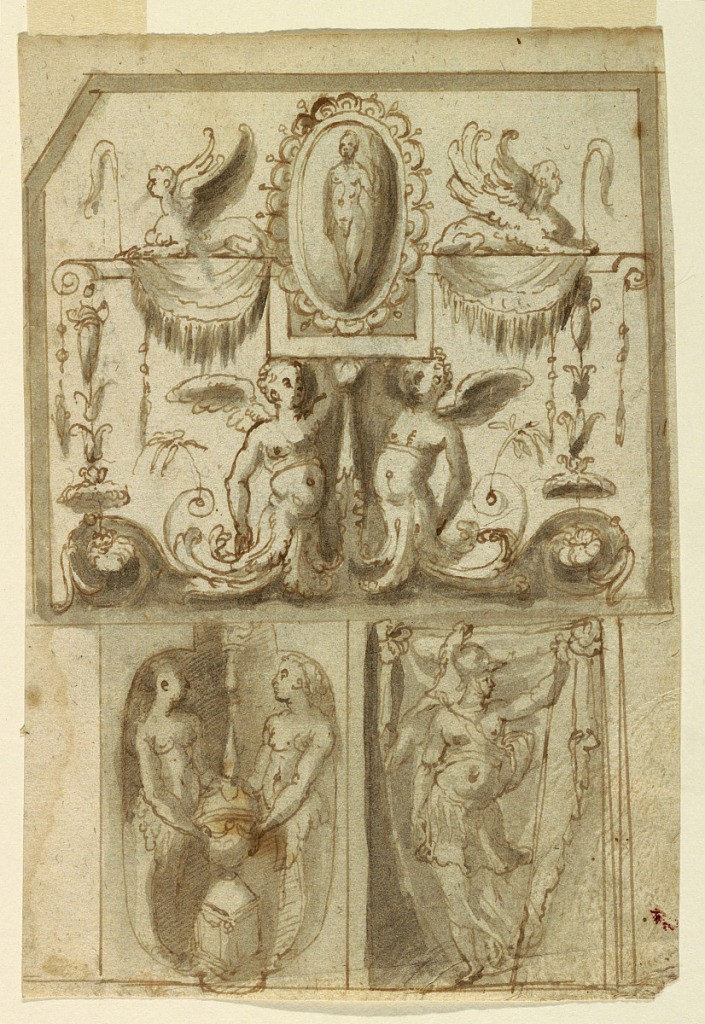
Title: Design for the Painted Decorations of Three Panels
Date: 1580-1590
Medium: Pen and brown ink, brush and grey wash, black chalk on laid paper.
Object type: Drawing
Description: Vertical rectangle with three panels. Above is a horizontal oblong with a bevelled upper left corner. The half-figures of two children carry a lath, the central part forms one half of an oblong, in which stands a framed cameo. Beside the cameo, sit two crouched sphinxes. Below, at left, is a vertical oblong with a niche-like quatrefoil. Two female half-figures stand beside a lit candelabrum. Below, at right, is a niche with a figure carrying a spear in left hand.